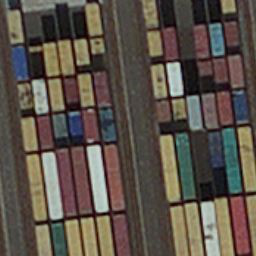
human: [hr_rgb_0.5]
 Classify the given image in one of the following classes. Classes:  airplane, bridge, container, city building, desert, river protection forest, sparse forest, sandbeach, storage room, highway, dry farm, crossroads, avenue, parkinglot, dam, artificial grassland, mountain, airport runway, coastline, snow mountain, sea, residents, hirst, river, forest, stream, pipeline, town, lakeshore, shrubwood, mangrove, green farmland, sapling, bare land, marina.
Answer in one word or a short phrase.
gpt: container